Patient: sex M, age 68
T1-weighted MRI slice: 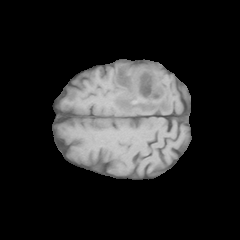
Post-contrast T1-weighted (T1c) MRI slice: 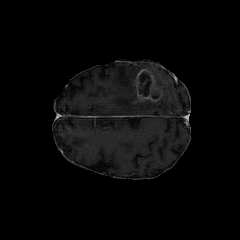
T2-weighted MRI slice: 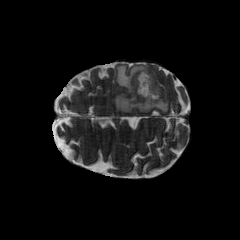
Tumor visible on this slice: yes
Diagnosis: Glioblastoma, IDH-wildtype
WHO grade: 4